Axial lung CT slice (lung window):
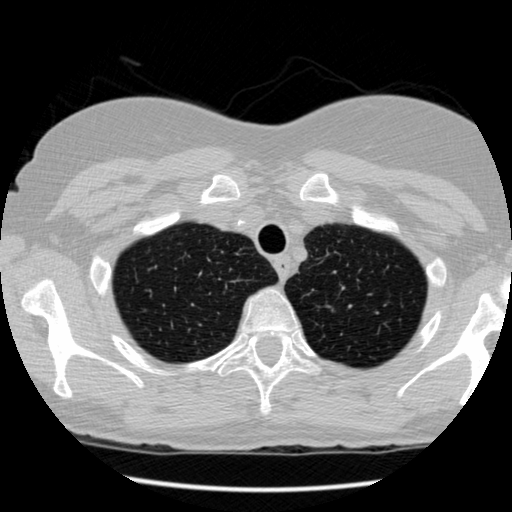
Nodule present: no